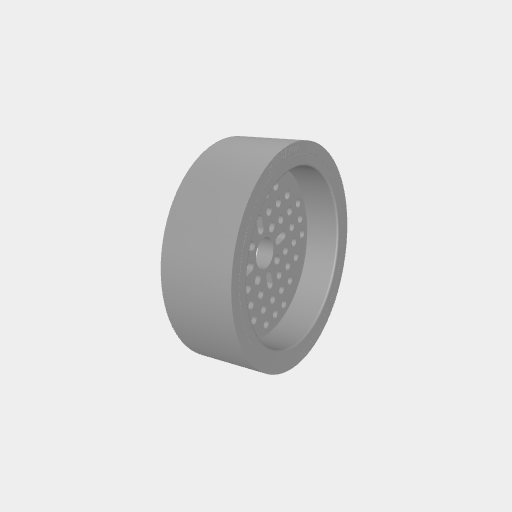
Part: RhinoWheel96OD